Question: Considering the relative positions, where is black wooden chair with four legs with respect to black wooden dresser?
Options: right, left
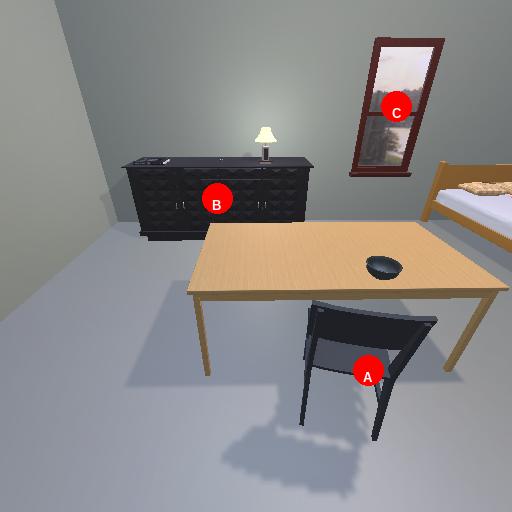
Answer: right